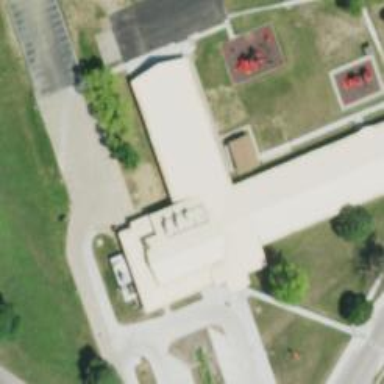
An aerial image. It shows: School.